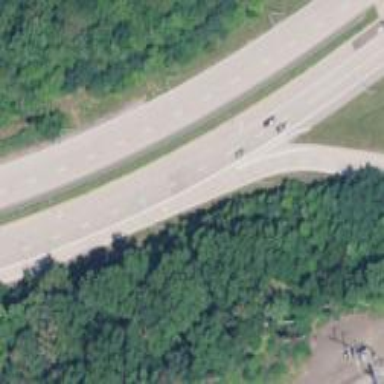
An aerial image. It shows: Primary highway that functions as expressway.